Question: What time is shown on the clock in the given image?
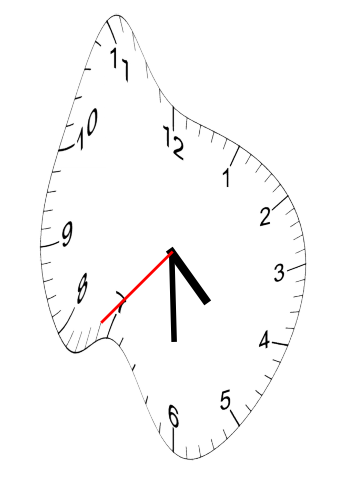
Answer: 04:29:37